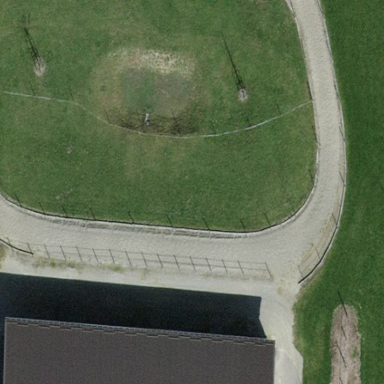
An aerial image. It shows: Equestrian pitch used for leisure and sports activities.